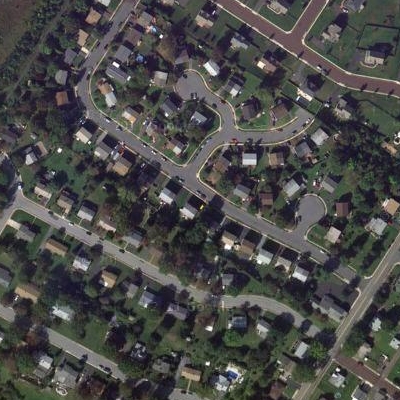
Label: fResident